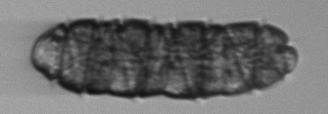
Label: Margalefidinium